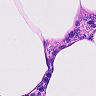
Metastatic tissue present: no